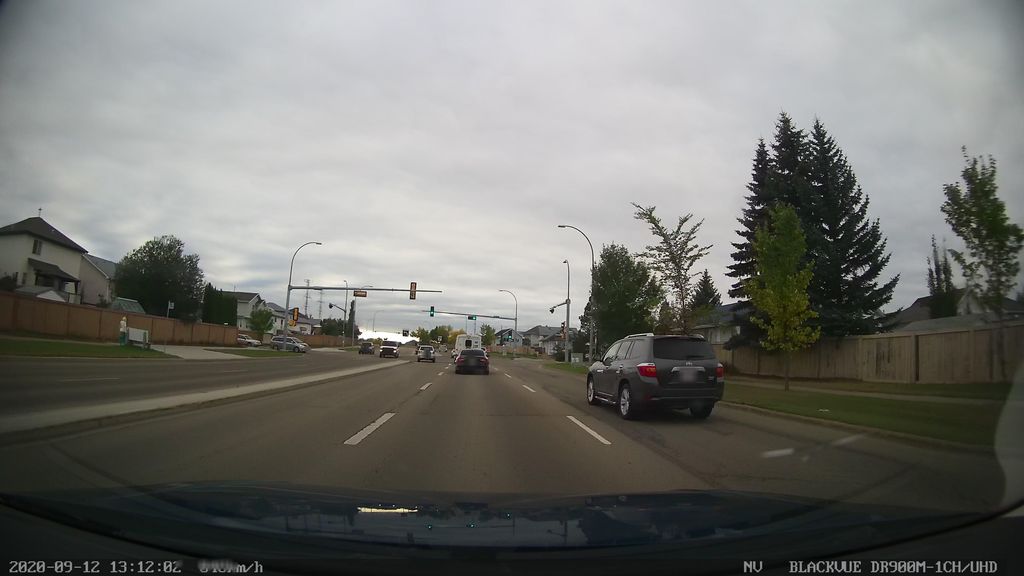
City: edmonton